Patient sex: M
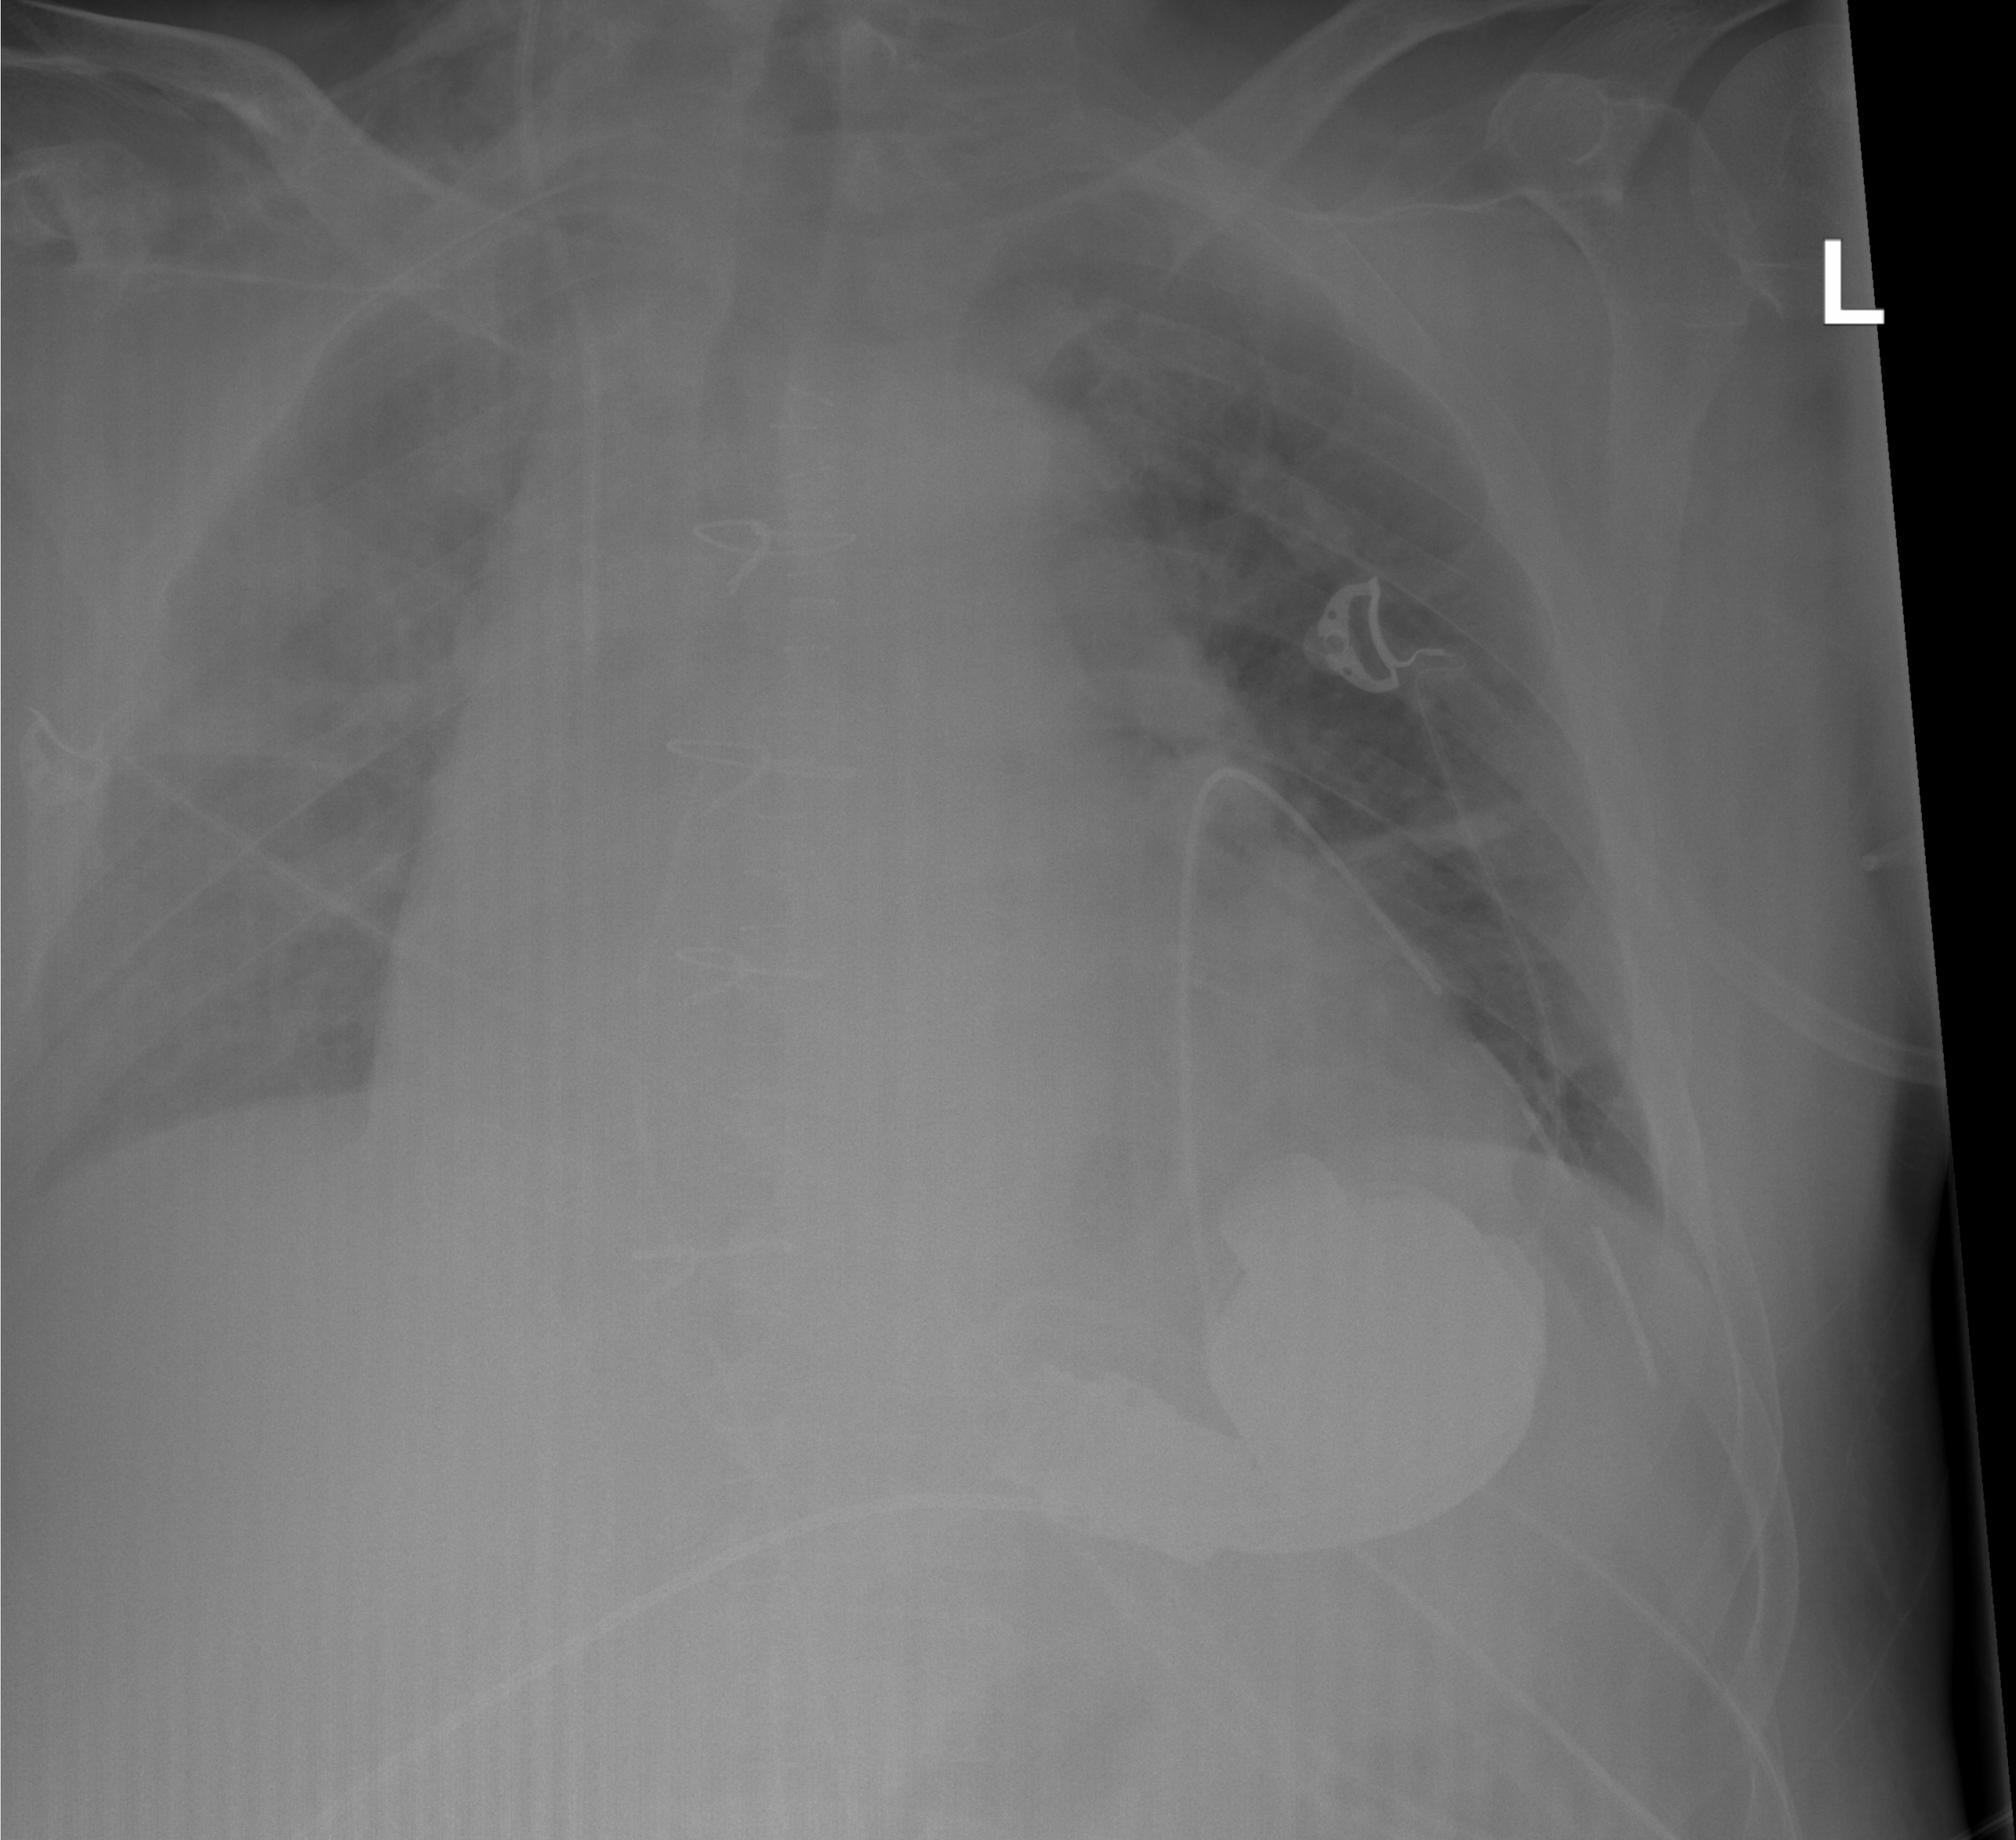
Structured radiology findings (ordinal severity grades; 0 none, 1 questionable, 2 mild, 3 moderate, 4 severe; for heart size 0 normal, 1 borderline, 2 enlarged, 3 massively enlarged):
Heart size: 3
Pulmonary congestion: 0
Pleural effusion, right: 2
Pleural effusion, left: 2
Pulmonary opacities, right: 1
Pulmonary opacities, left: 0
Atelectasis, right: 2
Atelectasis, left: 1